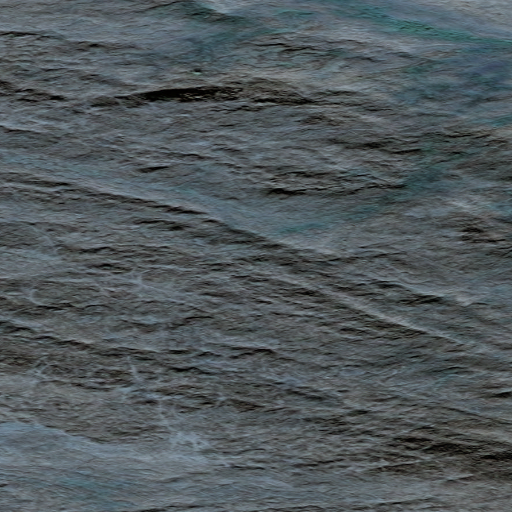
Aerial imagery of mountains in Alaska named Kingasivik Mountains containing only unknown